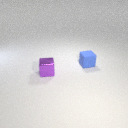
small purple metal cube to the left of small blue rubber cube